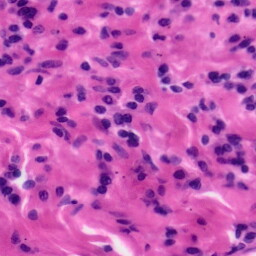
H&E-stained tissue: Tonsil